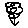
Label: flower